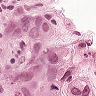
Metastatic tissue present: yes